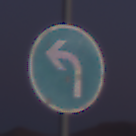
Verkehrszeichen: VorgeschriebeneFahrtrichtungLinks
Umgebung: Outdoor, Nature
Tageszeit: Dawn
Wetter: PartlyCloudy
Licht: Natural
Jahreszeit: NotSpecified
Kontrast: MediumContrast